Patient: sex M, age 81
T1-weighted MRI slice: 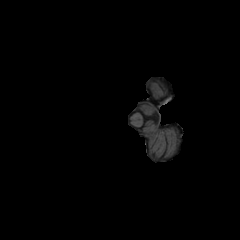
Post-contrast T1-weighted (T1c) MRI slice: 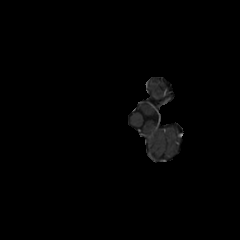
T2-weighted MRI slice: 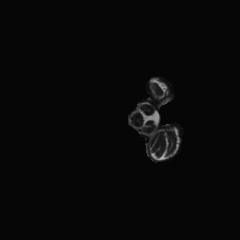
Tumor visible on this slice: no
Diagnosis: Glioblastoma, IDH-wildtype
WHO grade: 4